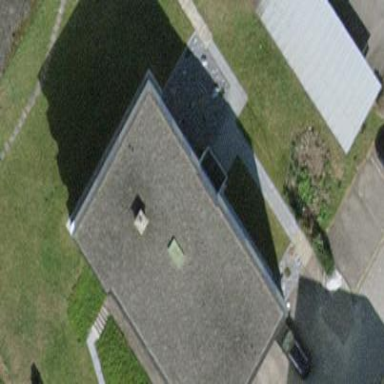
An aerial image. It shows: Building with flat roof.